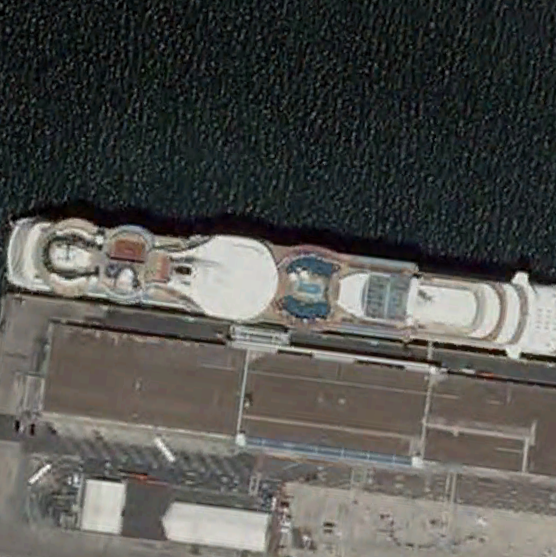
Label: Megayacht